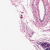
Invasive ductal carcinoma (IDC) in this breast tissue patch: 0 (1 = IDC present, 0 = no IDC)